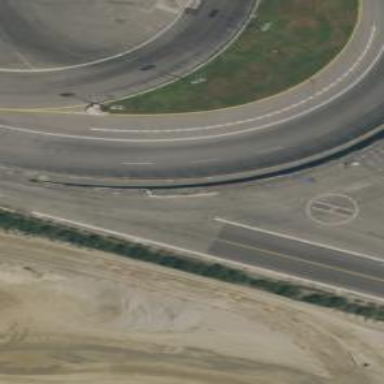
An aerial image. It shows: Motor sport raceway.